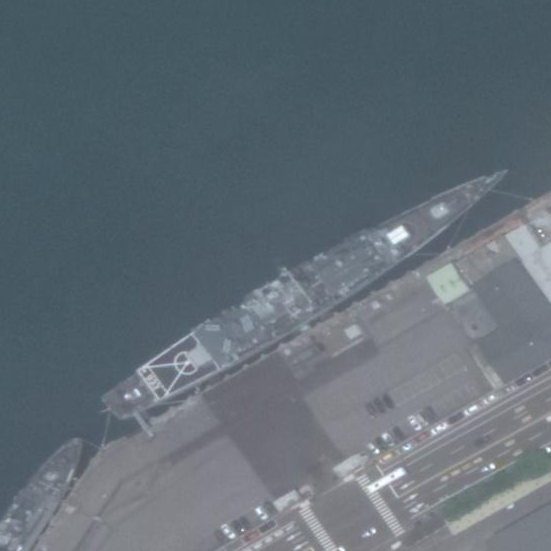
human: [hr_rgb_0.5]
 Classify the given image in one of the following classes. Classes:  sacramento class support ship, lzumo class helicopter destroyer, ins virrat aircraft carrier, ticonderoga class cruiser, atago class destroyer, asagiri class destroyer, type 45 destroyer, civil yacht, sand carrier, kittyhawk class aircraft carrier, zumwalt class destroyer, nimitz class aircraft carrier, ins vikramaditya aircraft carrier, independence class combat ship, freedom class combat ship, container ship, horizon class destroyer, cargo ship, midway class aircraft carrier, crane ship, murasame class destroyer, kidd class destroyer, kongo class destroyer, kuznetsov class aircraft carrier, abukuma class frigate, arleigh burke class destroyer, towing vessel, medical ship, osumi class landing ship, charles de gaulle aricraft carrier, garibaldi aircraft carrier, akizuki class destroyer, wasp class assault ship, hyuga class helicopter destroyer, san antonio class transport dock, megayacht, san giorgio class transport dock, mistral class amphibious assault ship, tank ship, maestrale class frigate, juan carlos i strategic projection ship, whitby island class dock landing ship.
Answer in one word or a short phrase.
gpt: Kidd class destroyer